Question: On a I'm working on the custom font is being requested twice.
Basically when I view the net panel on firebug it shows all two of four custom fonts being requested 2 times.
I've checked the css and they are only being declared once.
Any ideas?
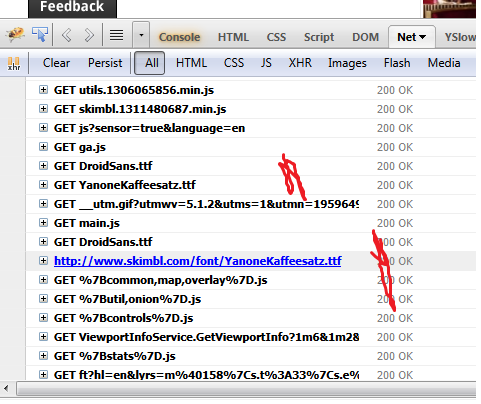
Answer: It looks like you're experiencing this bug:
<URL>
In short, Firebug is causing the issue. Insane, right?
I tested your site with Wireshark (a lot), and the fonts only downloaded twice while Firebug is active.